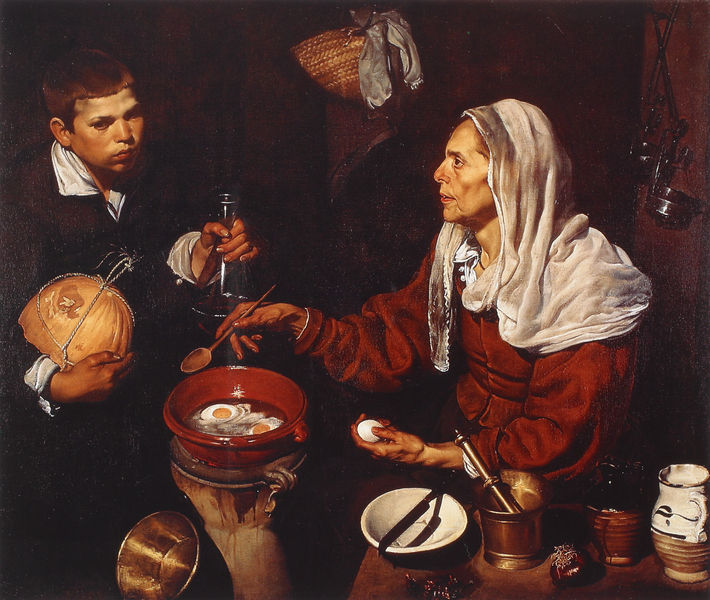
Titel: Alte Frau beim Eierbraten
Künstler: Diego de Velázquez
Institution: Edinburgh, National Gallery of Scotland
Schlagwörter: dunkel, gemälde, hand, mann, wasser, weiß, braun, frau, kleid, licht, raum, tisch, rot, schleier, tuch, alt, flasche, flaschen, jacke, trinken, alte, falten, halten, kragen, messer, schale, schüssel, teller, tof, hals, niederlande, öl, gewand, innen, kind, mutter, bühne, traurig, kanne, krug, kürbis, topf, genrebild, kette, ölgemälde, essen, löffel, kopftuch, korb, brot, glänzen, junge, töpfe, zwiebel, schinken, holztisch, geschirr, kupfer, konturen, dunkler hintergrund, karaffe, braten, krüge, hunger, dramatisch, velazquez, chiaroscuro, suppe, kochen, käse, kannen, sohn, kochlöffel, mörser, feuerstelle, eier, stößel, messgerät, holzlöffel, spiegeleier, kesse, ei, vorratskammer, küchenutensilien, essen kochen, küchin